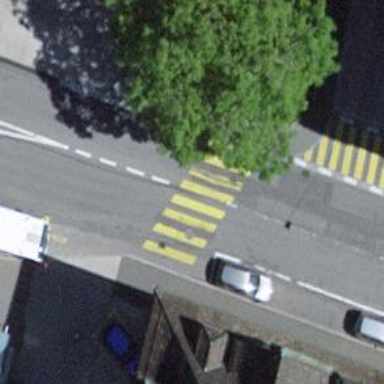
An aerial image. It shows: Zebra crossing on the road.